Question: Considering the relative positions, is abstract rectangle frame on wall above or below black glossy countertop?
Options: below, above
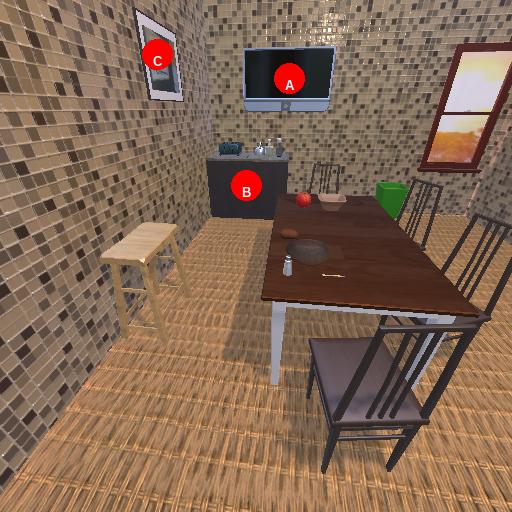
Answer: below